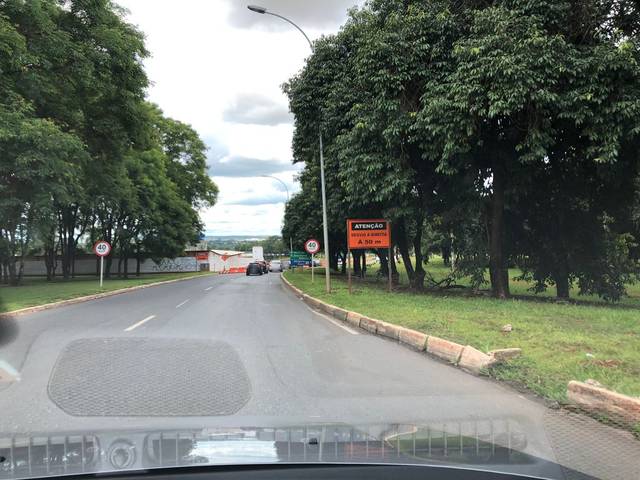
Region: Brazil
Coordinates: -15.832, -47.929